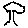
Label: tree